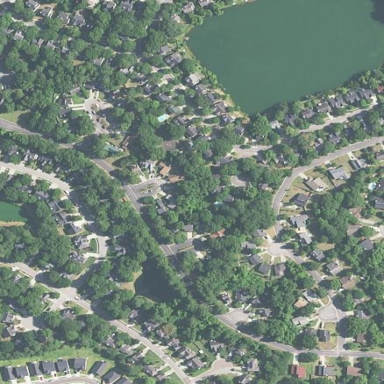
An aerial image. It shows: Neighborhood.